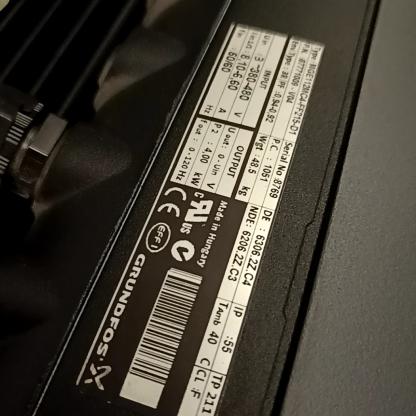
Klasa: tabliczka-znamionowa